Field crop: maize
Growth stage: 1
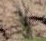
Species: salsola